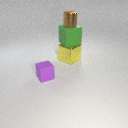
large yellow metal cube below large green rubber cube